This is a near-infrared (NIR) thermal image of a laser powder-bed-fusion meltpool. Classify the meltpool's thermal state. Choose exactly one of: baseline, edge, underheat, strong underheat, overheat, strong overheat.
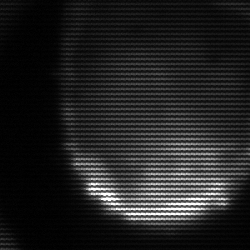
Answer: edge